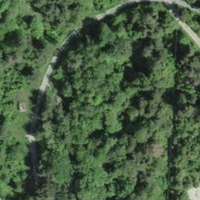
EUNIS habitat code: 41
Species observed at this site:
Primula veris